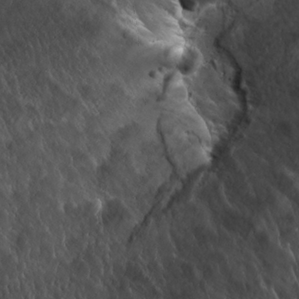
Label: non_frost